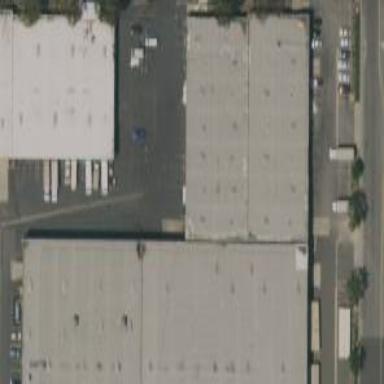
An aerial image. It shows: Industrial building.